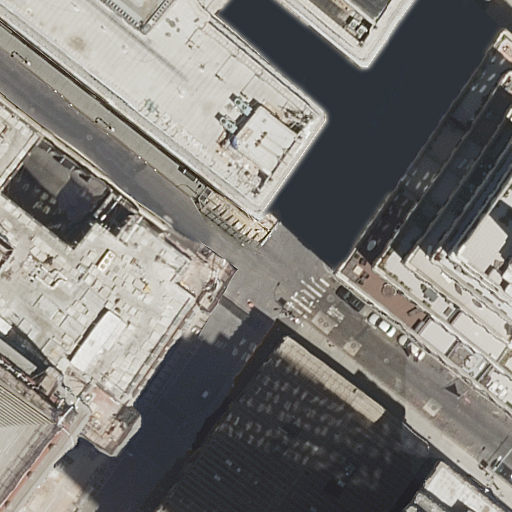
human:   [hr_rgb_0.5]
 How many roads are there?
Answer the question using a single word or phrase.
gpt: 7

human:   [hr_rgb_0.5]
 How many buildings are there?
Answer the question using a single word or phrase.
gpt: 5

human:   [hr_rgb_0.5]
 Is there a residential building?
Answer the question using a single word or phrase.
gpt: yes

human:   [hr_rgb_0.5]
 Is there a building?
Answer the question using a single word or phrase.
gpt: yes

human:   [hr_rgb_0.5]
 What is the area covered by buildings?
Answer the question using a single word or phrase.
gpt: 7040m2

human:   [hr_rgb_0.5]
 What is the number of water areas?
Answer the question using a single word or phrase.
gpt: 0

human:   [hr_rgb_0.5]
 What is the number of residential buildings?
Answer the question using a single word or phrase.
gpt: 5

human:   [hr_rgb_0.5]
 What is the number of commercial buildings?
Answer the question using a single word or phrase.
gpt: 0

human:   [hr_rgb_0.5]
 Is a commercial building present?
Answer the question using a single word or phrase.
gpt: no

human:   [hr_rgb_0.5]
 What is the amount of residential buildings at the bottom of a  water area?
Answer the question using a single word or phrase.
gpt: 0

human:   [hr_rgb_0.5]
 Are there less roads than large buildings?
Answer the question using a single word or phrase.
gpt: no

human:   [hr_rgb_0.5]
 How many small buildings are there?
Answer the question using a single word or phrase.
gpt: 0

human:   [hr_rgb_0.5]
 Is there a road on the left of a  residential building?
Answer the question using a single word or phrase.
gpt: yes

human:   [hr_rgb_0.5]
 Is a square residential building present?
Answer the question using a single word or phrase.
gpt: no

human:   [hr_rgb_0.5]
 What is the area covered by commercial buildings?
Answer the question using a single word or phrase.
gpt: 0m2

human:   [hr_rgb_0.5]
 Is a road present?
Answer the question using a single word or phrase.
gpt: yes

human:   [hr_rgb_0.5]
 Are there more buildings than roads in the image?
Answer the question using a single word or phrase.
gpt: no

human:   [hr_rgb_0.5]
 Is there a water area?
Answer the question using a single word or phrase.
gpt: no

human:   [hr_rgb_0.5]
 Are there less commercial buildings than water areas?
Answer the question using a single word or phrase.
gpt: no

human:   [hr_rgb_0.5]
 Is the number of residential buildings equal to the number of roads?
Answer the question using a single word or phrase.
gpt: no

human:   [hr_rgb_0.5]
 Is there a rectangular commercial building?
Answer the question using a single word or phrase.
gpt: no

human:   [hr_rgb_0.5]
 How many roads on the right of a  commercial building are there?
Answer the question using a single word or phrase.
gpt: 0

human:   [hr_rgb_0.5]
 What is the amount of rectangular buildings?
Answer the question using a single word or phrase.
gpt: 3

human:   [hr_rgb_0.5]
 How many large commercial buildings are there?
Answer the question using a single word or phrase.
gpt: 0

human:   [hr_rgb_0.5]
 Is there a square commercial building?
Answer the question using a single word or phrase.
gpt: no

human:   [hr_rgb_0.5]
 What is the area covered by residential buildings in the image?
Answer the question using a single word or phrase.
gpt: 7040m2

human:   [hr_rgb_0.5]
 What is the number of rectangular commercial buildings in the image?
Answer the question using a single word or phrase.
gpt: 0

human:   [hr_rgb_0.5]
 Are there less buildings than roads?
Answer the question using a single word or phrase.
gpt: yes

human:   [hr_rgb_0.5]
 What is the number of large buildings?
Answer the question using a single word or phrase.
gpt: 4

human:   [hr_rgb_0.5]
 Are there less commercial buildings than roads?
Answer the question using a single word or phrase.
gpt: yes

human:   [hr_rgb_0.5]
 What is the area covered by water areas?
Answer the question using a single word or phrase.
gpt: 0m2

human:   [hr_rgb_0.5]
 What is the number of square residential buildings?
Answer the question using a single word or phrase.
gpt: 0

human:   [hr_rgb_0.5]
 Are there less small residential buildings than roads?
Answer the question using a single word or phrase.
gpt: yes

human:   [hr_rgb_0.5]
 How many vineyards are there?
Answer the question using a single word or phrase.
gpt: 0

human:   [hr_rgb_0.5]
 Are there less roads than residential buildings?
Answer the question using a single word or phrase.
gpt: no

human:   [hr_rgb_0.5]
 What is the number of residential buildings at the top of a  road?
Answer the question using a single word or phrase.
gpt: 2

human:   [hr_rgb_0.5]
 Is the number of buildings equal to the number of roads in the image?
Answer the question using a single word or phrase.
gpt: no

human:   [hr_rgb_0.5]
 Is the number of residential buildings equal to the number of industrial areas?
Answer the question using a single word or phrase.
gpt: no

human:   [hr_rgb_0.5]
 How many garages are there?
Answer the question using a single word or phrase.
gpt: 0

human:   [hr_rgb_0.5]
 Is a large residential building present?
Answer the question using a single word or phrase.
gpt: yes

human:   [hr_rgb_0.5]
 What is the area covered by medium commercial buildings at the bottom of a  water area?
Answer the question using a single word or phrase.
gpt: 0m2

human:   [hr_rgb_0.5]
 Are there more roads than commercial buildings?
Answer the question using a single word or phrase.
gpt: yes

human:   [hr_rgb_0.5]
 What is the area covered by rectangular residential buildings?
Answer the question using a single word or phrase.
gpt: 3220m2

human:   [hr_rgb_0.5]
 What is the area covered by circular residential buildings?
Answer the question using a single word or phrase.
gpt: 0m2

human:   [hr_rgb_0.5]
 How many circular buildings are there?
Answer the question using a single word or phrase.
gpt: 0

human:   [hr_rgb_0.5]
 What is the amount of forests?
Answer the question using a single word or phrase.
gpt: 0

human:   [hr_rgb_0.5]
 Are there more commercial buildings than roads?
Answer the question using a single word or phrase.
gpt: no

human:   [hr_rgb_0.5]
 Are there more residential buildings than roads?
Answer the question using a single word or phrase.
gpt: no

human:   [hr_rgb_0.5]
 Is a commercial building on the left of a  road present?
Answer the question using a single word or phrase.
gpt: no

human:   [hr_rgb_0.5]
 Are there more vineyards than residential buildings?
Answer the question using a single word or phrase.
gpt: no

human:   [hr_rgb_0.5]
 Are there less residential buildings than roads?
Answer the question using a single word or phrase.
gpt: yes

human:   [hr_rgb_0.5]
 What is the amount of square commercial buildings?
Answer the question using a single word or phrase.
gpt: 0

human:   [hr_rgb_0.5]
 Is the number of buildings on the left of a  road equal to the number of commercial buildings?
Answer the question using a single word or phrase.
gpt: no

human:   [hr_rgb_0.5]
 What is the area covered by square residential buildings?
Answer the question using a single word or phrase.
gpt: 0m2

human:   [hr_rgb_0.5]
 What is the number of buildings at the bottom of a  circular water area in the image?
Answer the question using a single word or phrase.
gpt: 0

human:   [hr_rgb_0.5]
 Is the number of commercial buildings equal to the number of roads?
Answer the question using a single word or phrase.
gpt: no

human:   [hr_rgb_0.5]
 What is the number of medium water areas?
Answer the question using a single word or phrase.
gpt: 0

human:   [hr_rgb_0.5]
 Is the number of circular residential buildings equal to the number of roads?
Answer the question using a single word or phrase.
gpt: no

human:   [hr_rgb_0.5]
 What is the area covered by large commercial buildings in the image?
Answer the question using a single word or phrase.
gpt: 0m2

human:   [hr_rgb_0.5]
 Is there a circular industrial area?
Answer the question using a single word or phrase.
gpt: no

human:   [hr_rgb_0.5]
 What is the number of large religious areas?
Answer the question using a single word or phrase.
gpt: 0

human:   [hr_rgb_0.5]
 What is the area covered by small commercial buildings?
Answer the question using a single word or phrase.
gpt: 0m2

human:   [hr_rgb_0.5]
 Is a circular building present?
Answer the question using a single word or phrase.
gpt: no

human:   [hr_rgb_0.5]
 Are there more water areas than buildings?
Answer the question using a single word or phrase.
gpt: no